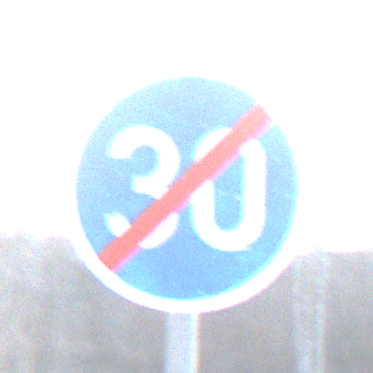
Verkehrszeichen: EndeMindestgeschwindigkeit
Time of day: SunriseSunset
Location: Outdoor (Suburban)
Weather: PartlyCloudy
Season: Winter
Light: Natural